Question: i'v tried to make a lock on object but with no result
how to handle lock in this case ?

EDIT:
Based on comments I decided not to post question with code anymore. It's not about to copy and paste then run and check what compiler says.
Instead of focusing on the issue you create artificially a problem rather than face this one which I'm facing.
Instead of synchronized block maybe I should use the lock for writing or re entrant lock...
Do I required "hand-over-hand" or "chain locking"?
or even use semaphore?
- -
other thread T:
- - - - -
-
in other words to prevent object = null while there are modification to object in progress
do i need to use that is ?
-
> @downvoter: Care to explain your vote! please
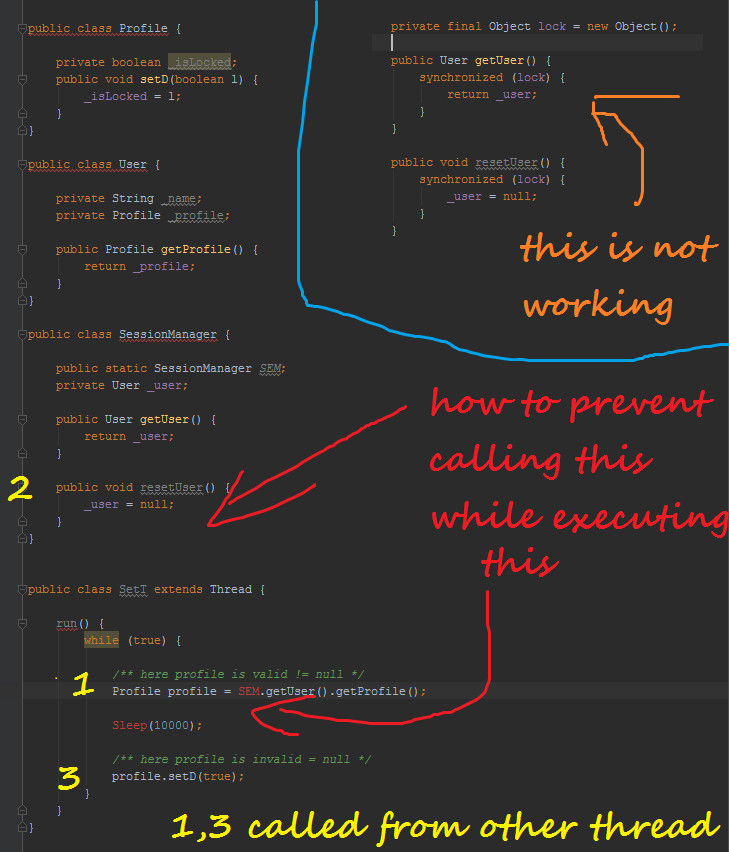
Answer: best way here is to use
> provided by package
together with implementation of:
>
'''
/**
* define modifiable dog
*/
public class Dog {
private ReadWriteLock _dogLock;
private String _name;
public Dog(ReadWriteLock dogLock) {
_dogLock = dogLock;
}
public Lock dogChangesLock() {
return _dogLock.writeLock();
}
public void setName(String name) {
_dogLock.writeLock().lock();
try {
_name = name;
} finally {
_dogLock.writeLock().unlock();
}
}
public String getName() {
_dogLock.readLock().lock();
try {
return _name;
} finally {
_dogLock.readLock().unlock();
}
}
}
/**
* holder class for dog handling
*/
public class Holder {
private Dog _dog;
/**
* EURECA! this is what we want to use
*/
private ReadWriteLock _dogLock = new ReentrantReadWriteLock();
/**
* get dog
*/
public Dog getDog() {
_dogLock.readLock().lock();
try {
if (_dog == null) {
_dog = new Dog(_dogLock);
}
return _dog;
} finally {
_dogLock.readLock().unlock();
}
}
/**
* utilize dog :)
*/
private void resetDog() {
_dogLock.readLock().lock();
try {
_dog = null;
} finally {
_dogLock.writeLock().unlock();
}
}
}
/**
* test class for simultaneous write/read
*/
public class Concurent {
Holder holder = new Holder();
/**
* run concurrent threads
*/
private void test() {
/** thread for dog modification */
new Thread(new Runnable() {
/** thread to utilize dog :) */
final Thread resetThread = new Thread(new Runnable() {
@Override
public void run() {
holder.resetDog();
}
});
/** main method */
@Override
public void run() {
/** get dog */
Dog dog = holder.getDog();
/** get lock for write */
dog.dogChangesLock().lock();
try {
/** modifies dog */
dog.setName("Cat");
/** call to reset dog */
resetThread.start();
/**
* SAFE TO CALL SECOND TIME
* we don't need to check if dog was altered
* as we got write lock
* */
dog.setName("Elephant");
} finally {
dog.dogChangesLock().unlock();
}
}
}).start();
}
}
'''